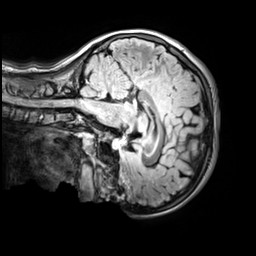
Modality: FLAIR
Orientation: sagittal
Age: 13
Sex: female
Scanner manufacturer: siemens
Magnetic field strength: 3 T
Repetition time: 5 s
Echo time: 0.388 s